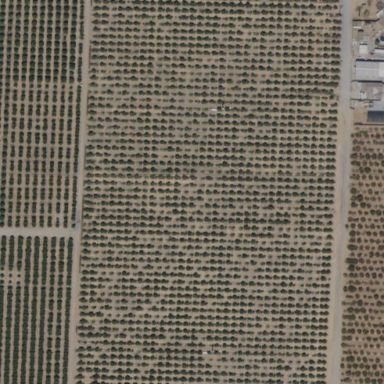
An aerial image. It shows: Orange orchard with rows of orange trees.